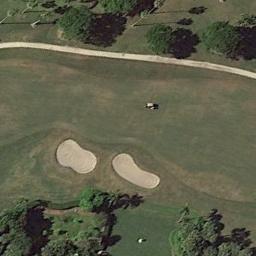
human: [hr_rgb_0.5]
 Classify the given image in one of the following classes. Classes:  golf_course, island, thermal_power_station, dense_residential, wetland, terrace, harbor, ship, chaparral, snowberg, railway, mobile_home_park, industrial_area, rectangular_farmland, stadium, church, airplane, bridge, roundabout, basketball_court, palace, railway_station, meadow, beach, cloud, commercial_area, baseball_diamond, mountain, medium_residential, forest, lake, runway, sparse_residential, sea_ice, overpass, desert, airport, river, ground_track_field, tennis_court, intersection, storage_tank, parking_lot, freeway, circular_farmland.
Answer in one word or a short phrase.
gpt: golf_course